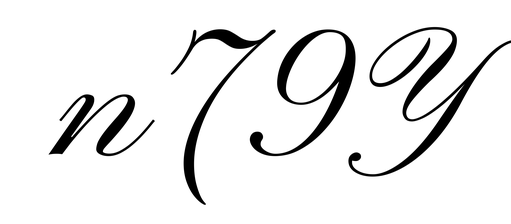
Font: PinyonScript-Regular